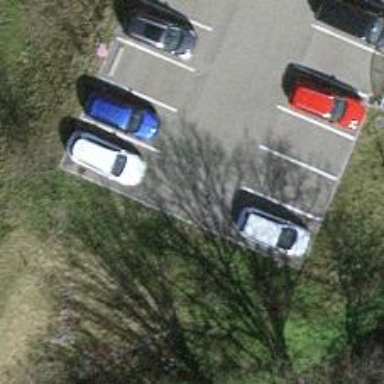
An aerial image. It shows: Road serving as parking aisle.